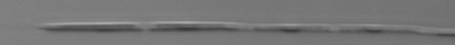
Label: Pseudo-nitzschia